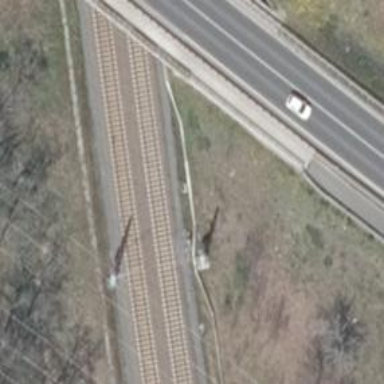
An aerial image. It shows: Railway signal.